一年级 · 立体几何学
(6 分)

（1）一共有个图形。

(2) 从左往右数,

$\square$ 排在第 \$ \qquad \$ , 它的右边有个图
形。

(3) 球有 \$ \qquad \$个，圆柱有 \$ \qquad \$个, 球比圆柱少个
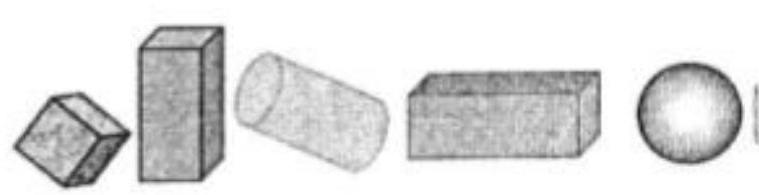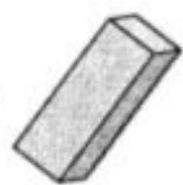
答案: (1) 9

(2) $8 ; 1$

(3) $1 ; 3 ; 2$